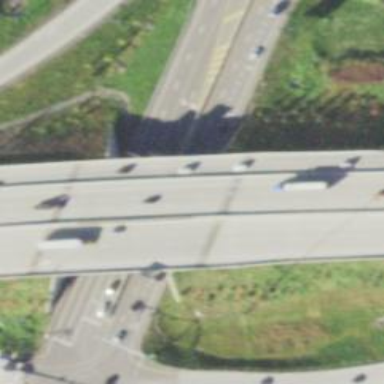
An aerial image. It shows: Viaduct bridge over motorway.